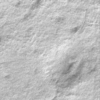
Label: not_dusty